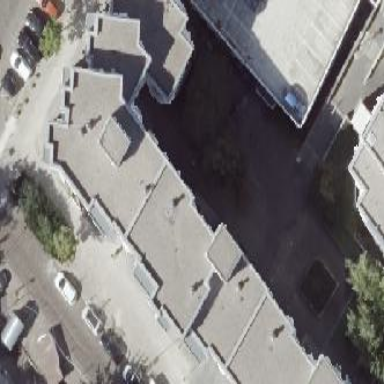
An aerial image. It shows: Apartments building with light gray colored roof.